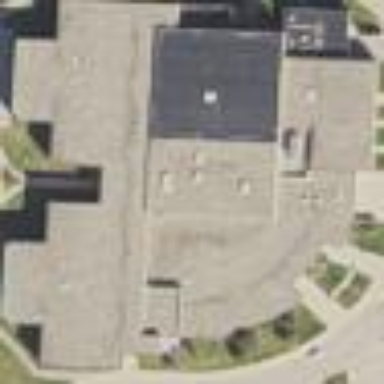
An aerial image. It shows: School building.